Question: I have 2 models, Car and Person. Each person can have many cars. I have loaded some data through from 'seed.rb' but when I try 'Car.find_by(owner_id: 1)' in the console, I see just one car. When I am expecting 2 cars because I assigned 2 cars to one particular Person. Why am I just seeing one car?
car.rb (model)
'''
class Car < ActiveRecord::Base
belongs_to :owner, class_name: "Person", foreign_key: "owner_id"
has_many :place_rents
validates :owner, presence: true
validates :registration_number, presence: true
validates :model, presence: true
end
'''
person.rb
'''
class Person < ActiveRecord::Base
has_many :cars, foreign_key: "owner_id"
has_many :parkings, foreign_key: "owner_id"
validates :first_name, presence: true
end
'''
seed.rb
'''
people = Person.create([{first_name: "Emmanuel", last_name: "Hayford"}, {first_name: "Steve", last_name: "Jobs"},
{first_name: "James", last_name: "Bond"}, {first_name: "Michael", last_name: "Jordan"}])
addresses = Address.create([{street: "Limanowskiego", city: "Krakow", zip_code: "98-734"}, {street: "Zeromskiego",
city: "Wroclaw", zip_code: "45-622"}, {street: "Chopin", city: "Gdansk", zip_code: "98-734"},
{street: "Putin", city: "Opole", zip_code: "90-938"}])
cars = Car.create([{owner: Person.first, model: "BMW", registration_number: "UJ8483"}, {owner: Person.second, model: "Lambo", registration_number: "JH4857"},
{owner: Person.second, model: "Jaguar", registration_number: "DW3455"}, { owner: Person.second, model: "Ferrari", registration_number: "KP8734"},
{owner: Person.first,model: "Bugatti Veyron", registration_number: "ZK9837"}])
parkings = Parking.create([{kind: "indoor", hour_price: 45.50, day_price: 200, places: 5, owner: Person.first, address_id: Address.first},
{kind: "outdoor", hour_price: 20.50, day_price: 150.00, places: 10, owner: Person.second, address_id: Address.second},
{kind: "street", hour_price: 270.50, day_price: 89.45, places: 7, owner: Person.second, address_id: Address.second},
{kind: "private", hour_price: 40.50, day_price: 30.45, places: 2, owner: Person.find(2), address_id: Address.find(2)},])
place_rents = PlaceRent.create([{parking: Parking.first, car: Car.first, start_date: Time.now, end_date: Time.now + 3.days, price: 30}])
2.1.4 :023 > Car.all
Car Load (0.5ms) SELECT "cars".* FROM "cars"
=> #<ActiveRecord::Relation [#<Car id: 1, registration_number: "UJ8483", model: "BMW", owner_id: 1, created_at: "2014-11-10 00:10:26", updated_at: "2014-11-10 00:10:26">, #<Car id: 2, registration_number: "JH4857", model: "Lambo", owner_id: 2, created_at: "2014-11-10 00:10:26", updated_at: "2014-11-10 00:10:26">, #<Car id: 3, registration_number: "DW3455", model: "Jaguar", owner_id: 2, created_at: "2014-11-10 00:10:26", updated_at: "2014-11-10 00:10:26">, #<Car id: 4, registration_number: "KP8734", model: "Ferrari", owner_id: 2, created_at: "2014-11-10 00:10:26", updated_at: "2014-11-10 00:10:26">, #<Car id: 5, registration_number: "ZK9837", model: "Bugatti Veyron", owner_id: 1, created_at: "2014-11-10 00:10:26", updated_at: "2014-11-10 00:10:26">]>
2.1.4 :024 > Car.find_by(owner_id: 1)
Car Load (0.6ms) SELECT "cars".* FROM "cars" WHERE "cars"."owner_id" = 1 LIMIT 1
=> #<Car id: 1, registration_number: "UJ8483", model: "BMW", owner_id: 1, created_at: "2014-11-10 00:10:26", updated_at: "2014-11-10 00:10:26">
2.1.4 :025 >
'''

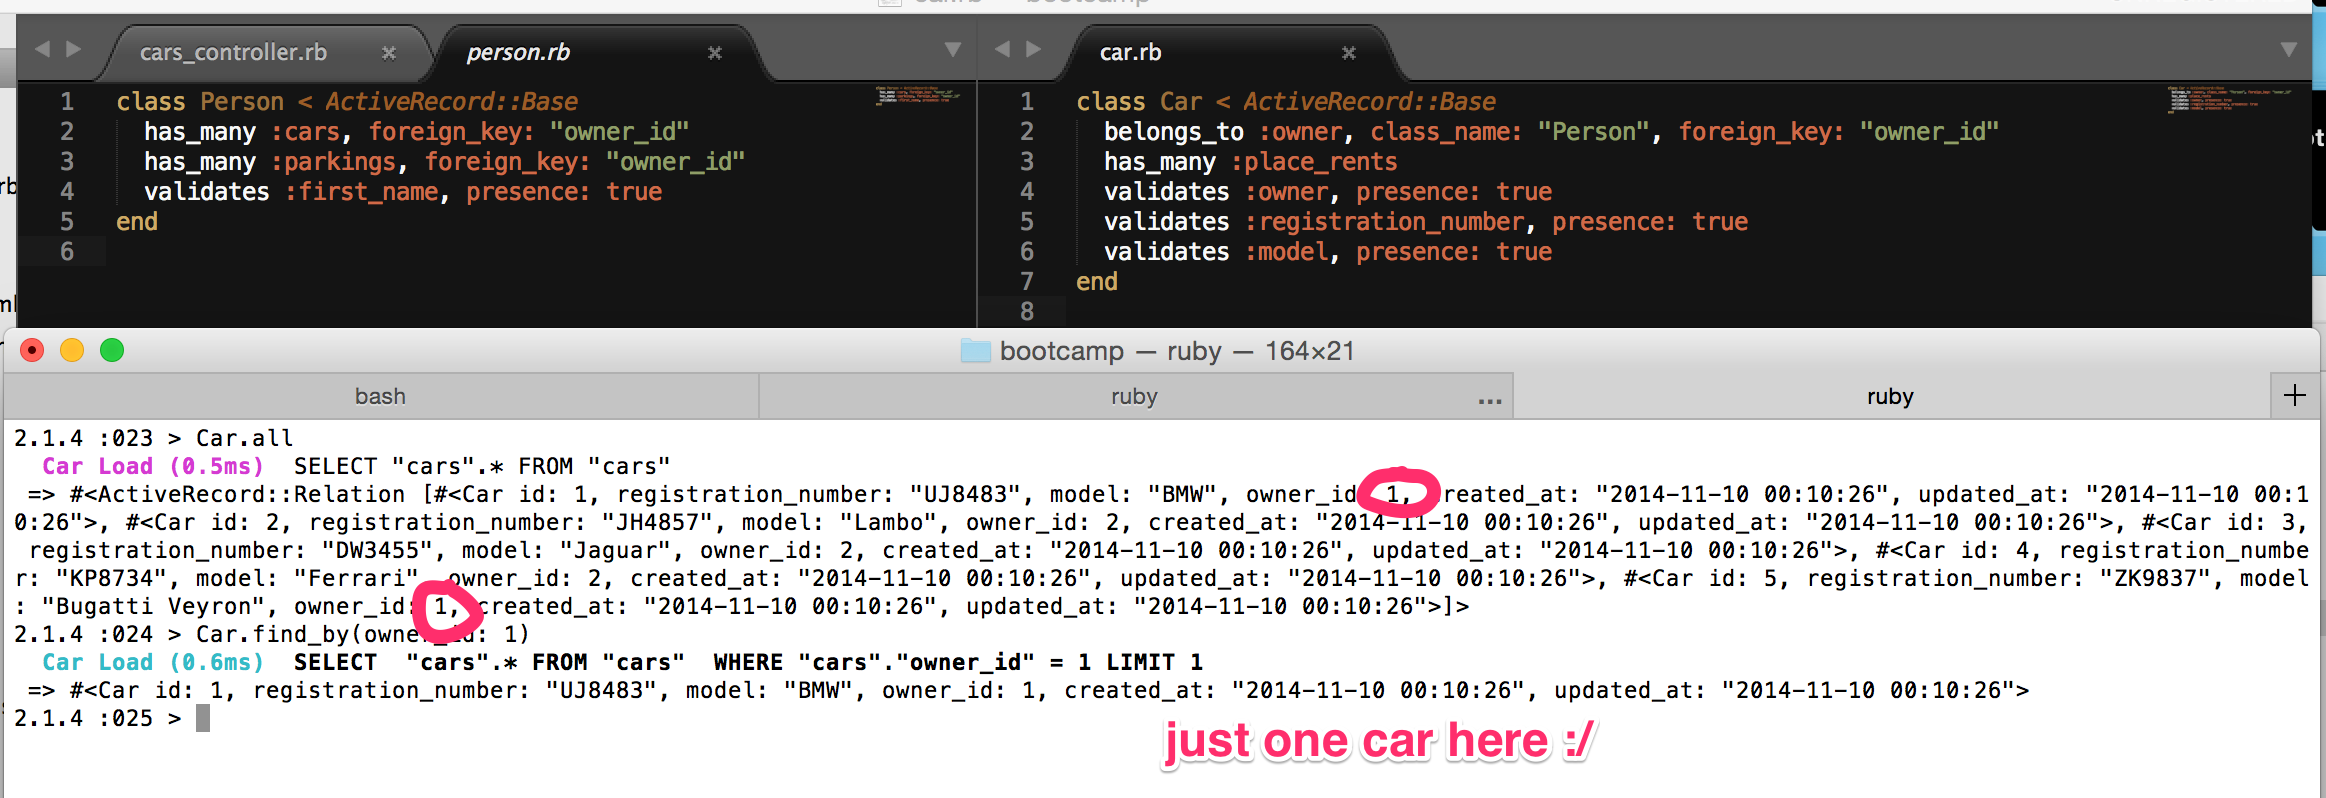
Answer: You misunderstand how <URL> works:
> Finds the first record matching the specified conditions.
'find_by' only gets one record from the database, hence the 'LIMIT 1' in the SQL it generates. If you want to find several things, then use 'where':
'''
Car.where(owner_id: 1)
'''
or, since you have the associations set up, use 'Person#cars':
'''
person = Person.find(1)
cars = person.cars
'''